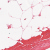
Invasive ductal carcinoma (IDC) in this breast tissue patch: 0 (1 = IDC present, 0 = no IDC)